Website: macys
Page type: customer-info-address
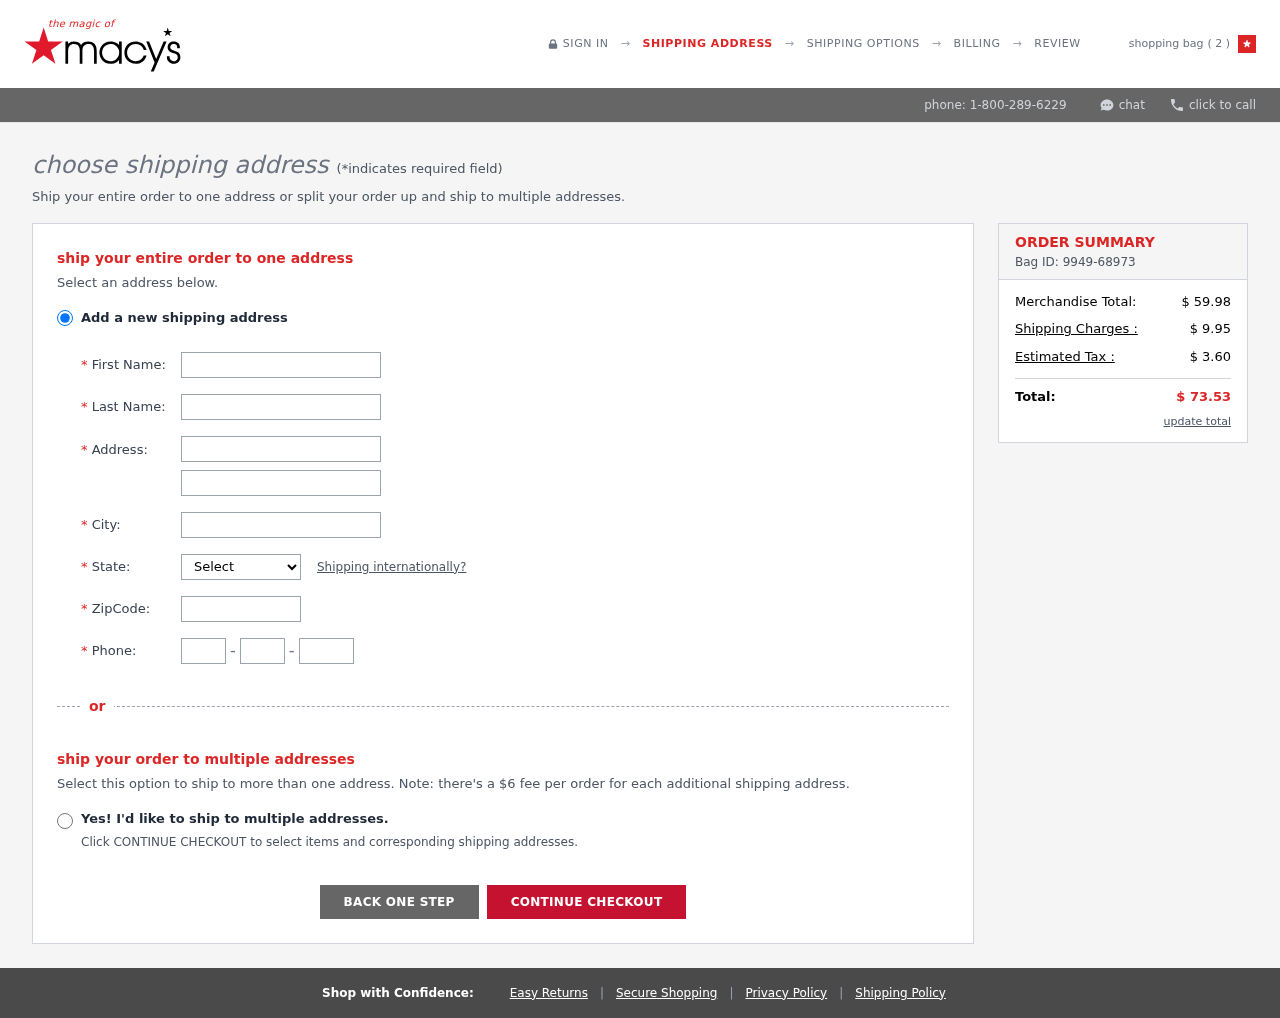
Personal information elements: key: PII_CITY
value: Chelseymouth
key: PII_FIRSTNAME
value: Karen
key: PII_LASTNAME
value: Ward
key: PII_PHONE_AREA
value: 201
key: PII_PHONE_PREFIX
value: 967
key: PII_PHONE_SUFFIX
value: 5069
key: PII_POSTCODE
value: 38418
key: PII_STATE_ABBR
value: DC
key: PII_STREET
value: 950 Crystal Summit
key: PII_STREET2
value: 903 Kelly Field
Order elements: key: ORDER_NUM_ITEMS
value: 2
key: ORDER_ID
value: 9949-68973
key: ORDER_SUBTOTAL
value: $ 59.98
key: ORDER_SHIPPING_COST
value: $ 9.95
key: ORDER_TAX
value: $ 3.60
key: ORDER_TOTAL
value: $ 73.53